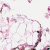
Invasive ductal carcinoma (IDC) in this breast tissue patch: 0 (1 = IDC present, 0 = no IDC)